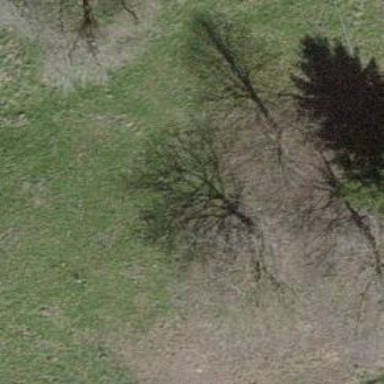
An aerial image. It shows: Broadleaved tree in natural setting.